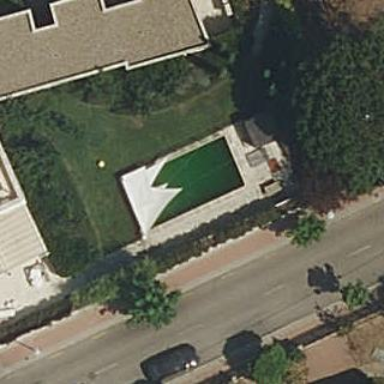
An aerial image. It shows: Swimming pool located in leisure land.